【题型】解答题　【知识点】解析几何　【难度】hard
在平面直角坐标系 $xOy$ 中，从 $\odot O: x^2 + y^2 = 4$ 上任取一点 $A$ 向 $x$ 轴作垂线段 $AB$，$B$ 为垂足. 当点 $A$ 在 $\odot O$ 上运动时，线段 $AB$ 的中点 $P$ 的轨迹为曲线 $C$. （当 $A$ 为 $x$ 轴上的点时，规定 $A$ 与 $P$ 重合）

(1) 求 $C$ 的方程；

(2) 若 $P$ 在第四象限，点 $A_2(2, 0)$，$B_1(0, 1)$，直线 $B_1P$ 交 $x$ 轴于点 $D$，若 $\triangle OB_1D$ 与 $\triangle A_2PD$ 的面积相等，求点 $P$ 的坐标；

(3) 已知 $Q$，$R$ 两点在曲线 $C$ 上，$O$，$Q$，$R$ 三点不共线，且直线 $OQ$，$OR$ 均与以 $P$ 为圆心、$\dfrac{2\sqrt{5}}{5}$ 为半径的圆相切. 若 $Q$ 在 $x$ 轴上的射影为 $M$，$R$ 关于直线 $y = x$ 的对称点在 $y$ 轴上的射影为 $N$，求证：线段 $MN$ 的中点在定圆上.
【解答】
【答案】 (1) $\dfrac{x^2}{4} + y^2 = 1$

(2) $(\sqrt{2}, -\dfrac{\sqrt{2}}{2})$

(3) 证明见解析

【分析】 (1) 利用相关点法求解动点轨迹方程即得；

(2) 解法一：根据 $\triangle OB_1D$ 与 $\triangle A_2PD$ 的面积相等结合图形推出 $OP // A_2B_1$，写出直线 $OP$ 的方程并与椭圆方程联立，即可求出点 $P$ 坐标；解法二：设 $P(x_0, y_0)$，列出直线 $B_1P$ 的方程，令 $y = 0$ 求得 $D(-\dfrac{x_0}{y_0-1}, 0)$，分别表示出 $\triangle OB_1D$ 和 $\triangle A_2PD$ 的面积，利用面积相等推得 $x_0 = -2y_0$，将其代入椭圆方程即可求得点 $P$ 坐标.

(3) 设 $P(x_0, y_0), Q(x_1, y_1), R(x_2, y_2)$，当 $OQ$ 或 $OR$ 斜率不存在时，易推出 $x_1^2 + x_2^2 = 4$，当 $OQ$ 或 $OR$ 斜率存在时，设 $OQ: y = k_1x, OR: y = k_2x$，利用直线与圆相切可推得 $k_1k_2 = -\dfrac{1}{4}$，将直线 $OQ: y = k_1x$ 与椭圆方程联立，求得 $x_1^2 = \dfrac{4}{4k_1^2+1}$，同法 $x_2^2 = \dfrac{4}{4k_2^2+1}$，即得 $x_1^2 + x_2^2 = 4$，由条件求出 $N(0, x_2)$ 和 $M(x_1, 0)$，可得 $|MN| = \sqrt{x_1^2 + x_2^2} = 2$，设线段 $MN$ 的中点为 $T$，由 $|OT| = \dfrac{1}{2} |MN| = 1$，即得线段 $MN$ 的中点在定圆 $x^2 + y^2 = 1$ 上.

【详解】 (1) 依题意，设 $P(x, y)$，则 $A(x, 2y)$，

因为 $A$ 在 $\odot O: x^2 + y^2 = 4$ 上，则有 $x^2 + (2y)^2 = 4$，即 $\dfrac{x^2}{4} + y^2 = 1$，

所以曲线 $C$ 的方程为 $\dfrac{x^2}{4} + y^2 = 1$.

(2)

解法一： 设 $P(x_0, y_0)$，则 $x_0 > 0, y_0 < 0$，

因为 $\triangle OB_1D$ 与 $\triangle A_2PD$ 的面积相等，则 $\triangle PA_2B_1$ 与 $\triangle OA_2B_1$ 的面积相等，则有 $OP // A_2B_1$，

又 $A_2(2, 0), B_1(0, 1)$，所以 $k_{OP} = k_{A_2B_1} = -\dfrac{1}{2}$，故直线 $OP$ 的方程为 $y = -\dfrac{1}{2}x$.

由 $\begin{cases} y = -\dfrac{1}{2}x \\ \dfrac{x^2}{4} + y^2 = 1 \end{cases}$ 解得 $x_0^2 = 2$，即 $x_0 = \sqrt{2}$，$y_0 = -\dfrac{1}{2} \times \sqrt{2} = -\dfrac{\sqrt{2}}{2}$，

则点 $P$ 的坐标为 $(\sqrt{2}, -\dfrac{\sqrt{2}}{2})$.

解法二： 设 $P(x_0, y_0)$，则 $0 < x_0 < 2, -1 < y_0 < 0$，则直线 $B_1P$ 的方程为 $y = \dfrac{y_0-1}{x_0}x + 1$，

令 $y = 0$，得 $x = -\dfrac{x_0}{y_0-1}$，即 $D(-\dfrac{x_0}{y_0-1}, 0)$，

则 $\triangle OB_1D$ 的面积为 $S_{\triangle OB_1D} = \dfrac{1}{2} |OD| \cdot |OB_1| = \dfrac{1}{2} \cdot (-\dfrac{x_0}{y_0-1})$，

$\triangle A_2PD$ 的面积为 $S_{\triangle A_2PD} = \dfrac{1}{2} |A_2D| \cdot |y_0| = -\dfrac{1}{2} (2 + \dfrac{x_0}{y_0-1})y_0$，

所以 $\dfrac{1}{2} \cdot (-\dfrac{x_0}{y_0-1}) = -\dfrac{1}{2} (2 + \dfrac{x_0}{y_0-1})y_0$，

即 $\dfrac{x_0}{y_0-1} = 2y_0 + \dfrac{x_0y_0}{y_0-1}$，即 $\dfrac{x_0 - x_0y_0}{y_0-1} = 2y_0$，即 $x_0 = -2y_0$，

由 $\begin{cases} x_0 = -2y_0 \\ \dfrac{x_0^2}{4} + y_0^2 = 1 \end{cases}$，解得 $x_0^2 = 2$，所以 $x_0 = \sqrt{2}, y_0 = -\dfrac{1}{2} \times \sqrt{2} = -\dfrac{\sqrt{2}}{2}$，

则点 $P$ 的坐标为 $(\sqrt{2}, -\dfrac{\sqrt{2}}{2})$.

(3)

如图，设 $P(x_0, y_0), Q(x_1, y_1), R(x_2, y_2)$，

则当 $OQ$ 或 $OR$ 斜率不存在时，$\odot P$ 的半径 $r = |x_0| = \dfrac{2\sqrt{5}}{5}$.

又因为 $\dfrac{x_0^2}{4} + y_0^2 = 1$，所以 $|y_0| = \dfrac{2\sqrt{5}}{5} = r$，

从而 $\odot P$ 与 $x$ 轴相切，故 $Q, R$ 必分别为 $C$ 的长轴和短轴的一个端点，所以 $x_1^2 + x_2^2 = 4$.

当 $OQ$ 且 $OR$ 斜率存在时，设 $OQ: y = k_1x, OR: y = k_2x$，

则 $\dfrac{|k_1x_0 - y_0|}{\sqrt{k_1^2+1}} = \dfrac{2\sqrt{5}}{5}$，即 $(5x_0^2 - 4)k_1^2 - 10x_0y_0k_1 + 5y_0^2 - 4 = 0$.

同理，$(5x_0^2 - 4)k_2^2 - 10x_0y_0k_2 + 5y_0^2 - 4 = 0$.

所以 $k_1k_2 = \dfrac{5y_0^2-4}{5x_0^2-4} = \dfrac{5y_0^2-(x_0^2+4y_0^2)}{5x_0^2-(x_0^2+4y_0^2)} = \dfrac{y_0^2-x_0^2}{4x_0^2-4y_0^2} = -\dfrac{1}{4}$.

由 $\begin{cases} y = k_1x \\ \dfrac{x^2}{4} + y^2 = 1 \end{cases}$ 得 $x_1^2 = \dfrac{4}{4k_1^2+1}$.

同理，$x_2^2 = \dfrac{4}{4k_2^2+1}$. 又 $k_1k_2 = -\dfrac{1}{4}$，所以 $x_1^2 + x_2^2 = \dfrac{4}{4k_1^2+1} + \dfrac{4}{\frac{1}{4k_1^2}+1} = \dfrac{4}{4k_1^2+1} + \dfrac{16k_1^2}{4k_1^2+1} = 4$.

设 $R(x_2, y_2)$ 关于直线 $y = x$ 的对称点为 $R'(x'_2, y'_2)$，则 $\begin{cases} \dfrac{y'_2-y_2}{x'_2-x_2} = -1 \\ \dfrac{y'_2+y_2}{2} = \dfrac{x'_2+x_2}{2} \end{cases}$ 所以 $x'_2 = y_2, y'_2 = x_2$，

所以 $N(0, x_2)$，又易知 $M(x_1, 0)$，所以 $|MN| = \sqrt{x_1^2 + x_2^2} = 2$.

设线段 $MN$ 的中点为 $T$，则因为 $OM \perp ON$，所以 $|OT| = \dfrac{1}{2} |MN| = 1$，

所以线段 $MN$ 的中点在定圆 $x^2 + y^2 = 1$ 上.
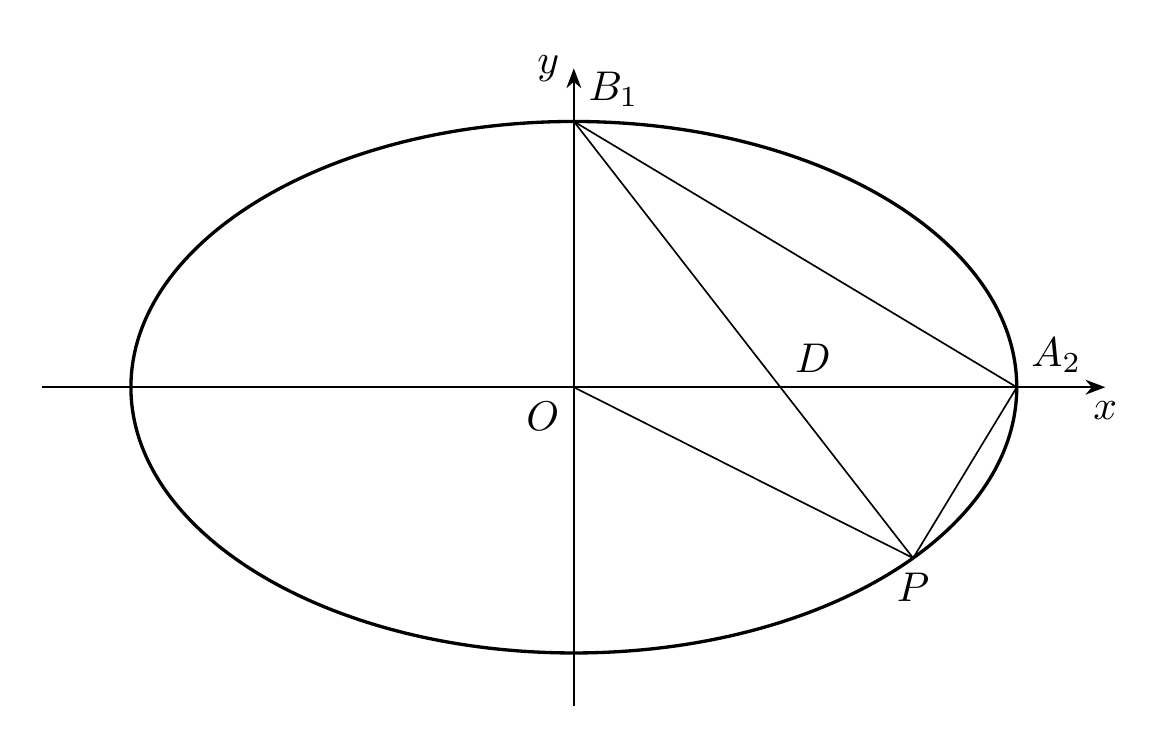
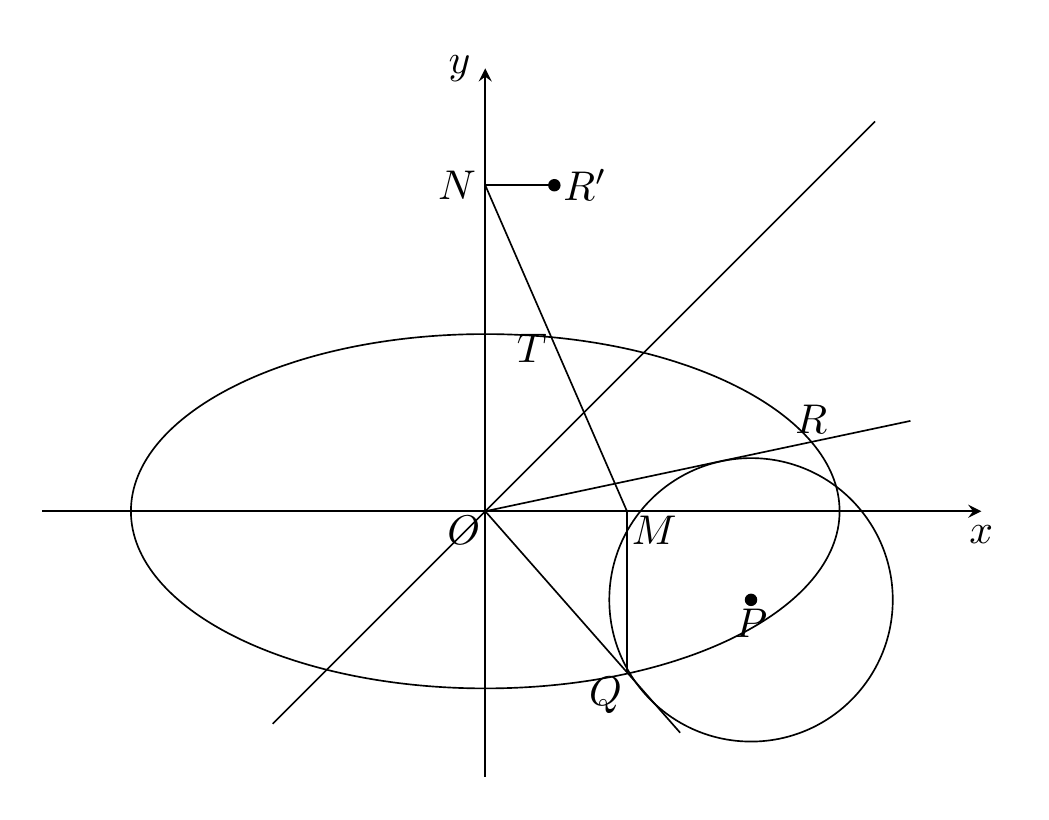